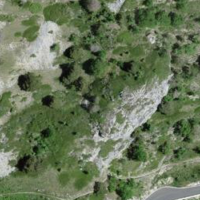
EUNIS habitat code: 45
Species observed at this site:
Zamenis longissimus
Podarcis muralis